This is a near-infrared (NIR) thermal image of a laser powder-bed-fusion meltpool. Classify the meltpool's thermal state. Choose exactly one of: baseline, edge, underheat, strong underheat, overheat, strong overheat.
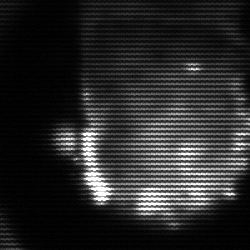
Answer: baseline